Question: How can I extract ingredient list inside the '<p>' tag? I tried few things and was able to get till header - Ingredients. I am look to extract the value which should be aligned with header - Ingredients.
Path I tried:
'//DIV[@id="important-information"]//h4[text()='Ingredients:']/text()'
Image:

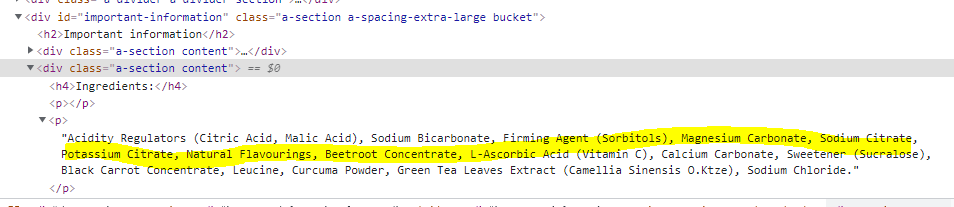
Answer: You can use this xpath to locate the 2nd p tag element highlighted in the image. Below xpath can be used in automation as it will return the web element-
'''
//div[@id="important-information"]//div[2]//p[2]
'''
And if you directly want to get the text from xpath then use below xpath-
'''
//div[@id="important-information"]//div[2]//p[2]/text()
'''